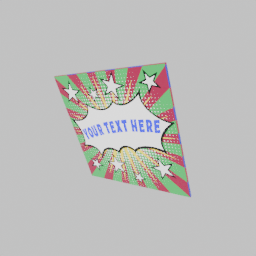
Label: decoration